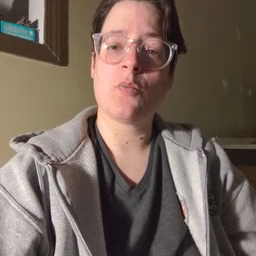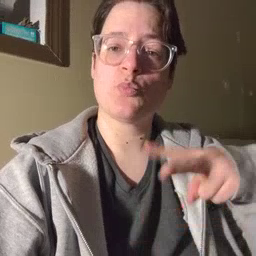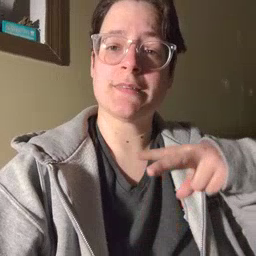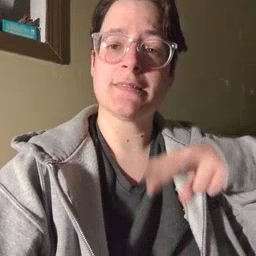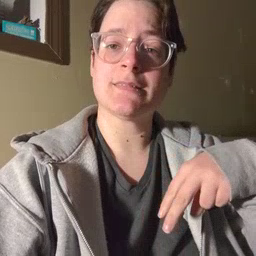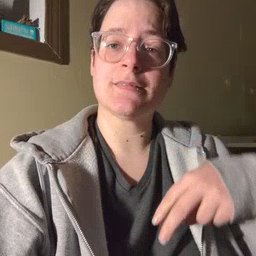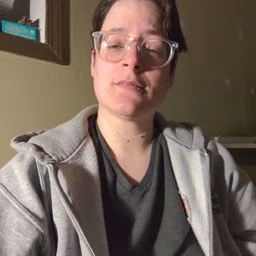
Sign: read